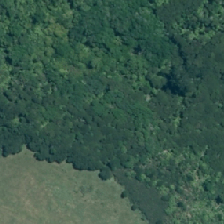
Land cover: broadleaved_indigenous_hardwood